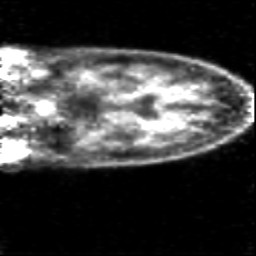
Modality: PET
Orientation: coronal
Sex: female
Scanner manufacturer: siemens